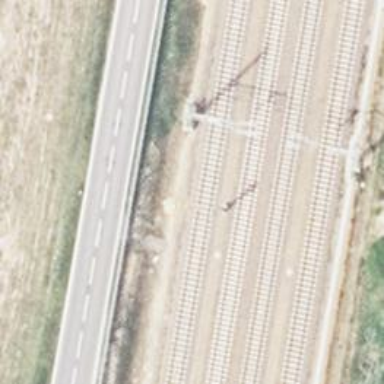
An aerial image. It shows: Railway signal with block marker.